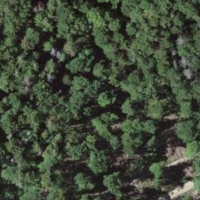
EUNIS habitat code: 44
Species observed at this site:
Melittis melissophyllum